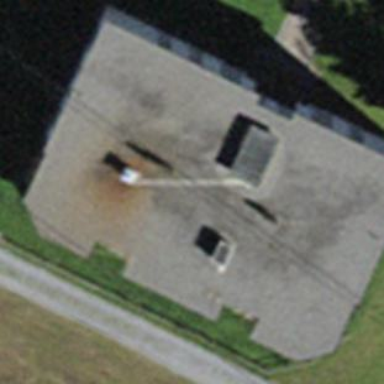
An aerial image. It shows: Flat-roofed building.